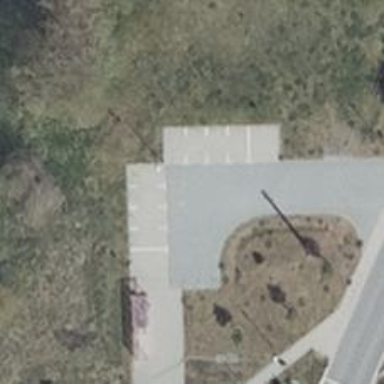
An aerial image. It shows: Parking aisle designated as service road.